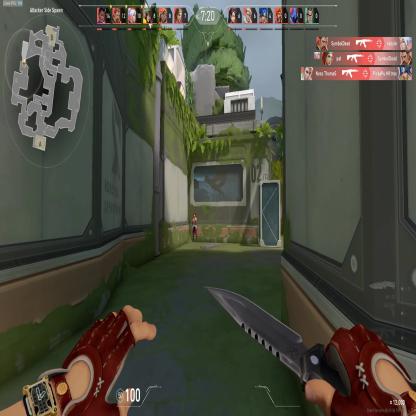
Label: enemy